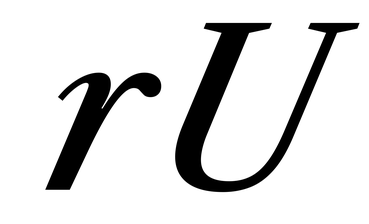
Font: LibreCaslonText-Italic_Medium_Italic